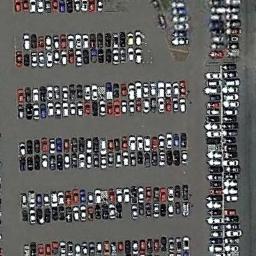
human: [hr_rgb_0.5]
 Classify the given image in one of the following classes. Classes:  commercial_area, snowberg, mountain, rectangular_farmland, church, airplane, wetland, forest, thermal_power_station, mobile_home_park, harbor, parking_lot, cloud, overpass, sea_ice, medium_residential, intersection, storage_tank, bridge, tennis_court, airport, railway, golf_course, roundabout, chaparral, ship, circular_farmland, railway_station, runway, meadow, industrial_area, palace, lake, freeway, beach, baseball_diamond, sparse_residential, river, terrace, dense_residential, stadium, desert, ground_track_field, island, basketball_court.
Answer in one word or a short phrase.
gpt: parking_lot